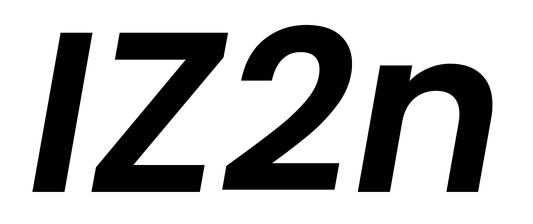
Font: Poppins-SemiBoldItalic